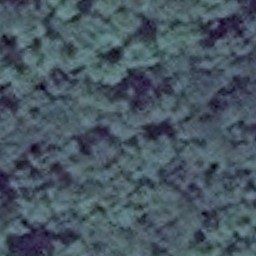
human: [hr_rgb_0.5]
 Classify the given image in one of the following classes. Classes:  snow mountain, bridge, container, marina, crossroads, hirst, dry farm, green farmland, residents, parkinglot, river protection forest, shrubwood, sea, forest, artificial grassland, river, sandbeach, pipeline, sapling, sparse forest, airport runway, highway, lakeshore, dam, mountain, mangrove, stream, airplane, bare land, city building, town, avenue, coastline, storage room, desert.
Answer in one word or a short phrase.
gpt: forest